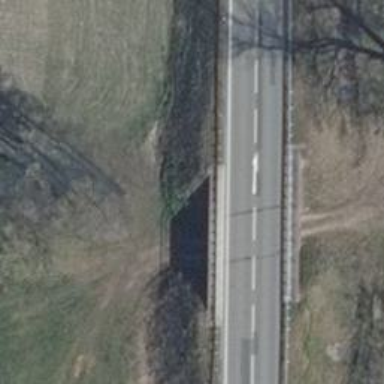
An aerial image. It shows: Bridge over asphalt secondary road. The road is designated as motorway.